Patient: sex F, age 71
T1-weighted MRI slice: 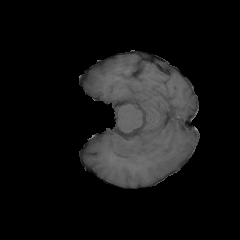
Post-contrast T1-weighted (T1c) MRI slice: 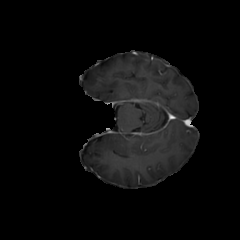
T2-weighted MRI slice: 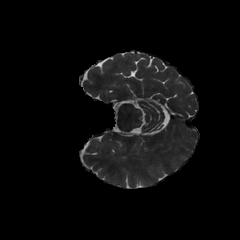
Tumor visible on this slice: no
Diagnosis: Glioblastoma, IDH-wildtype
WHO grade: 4